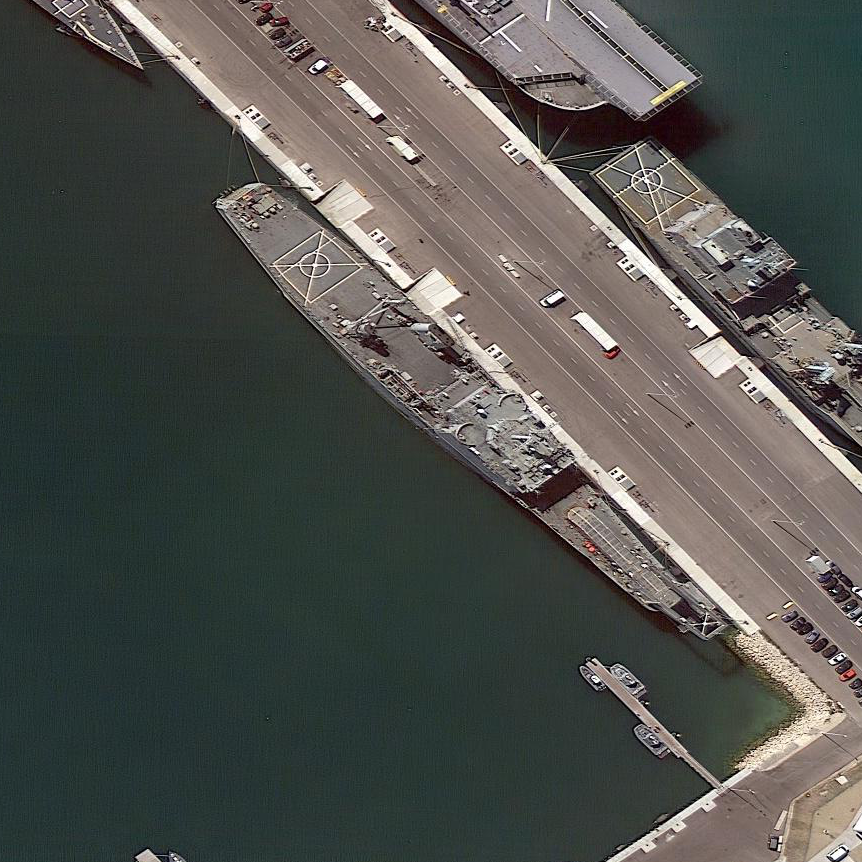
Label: cruiser